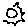
Label: sun